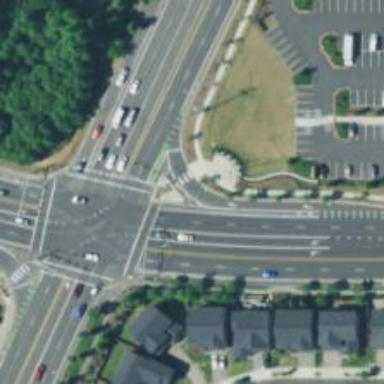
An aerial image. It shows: Footway that serves as traffic island.